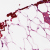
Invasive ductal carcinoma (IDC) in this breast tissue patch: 0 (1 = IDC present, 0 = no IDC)